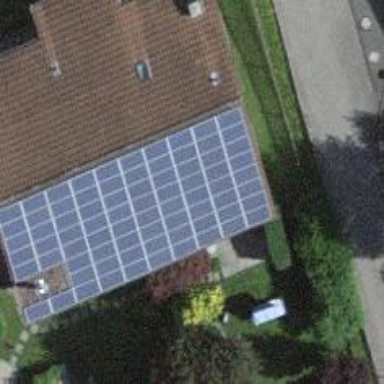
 consisting of solar photovoltaic panels."